Interaction volume radius: 5 \u00c5
Interaction volume height: 20 \u00c5
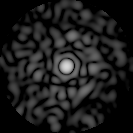
Disorder parameter: 0.8722